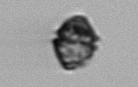
Label: Kryptoperidinium_triquetrum